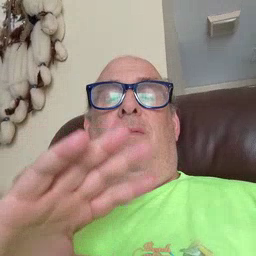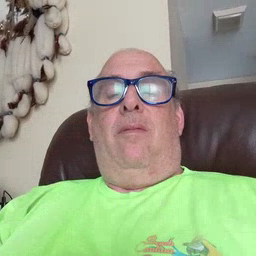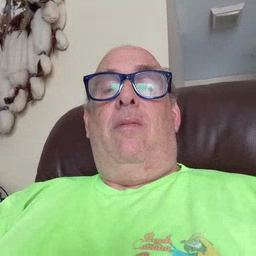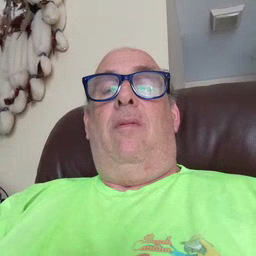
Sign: fine